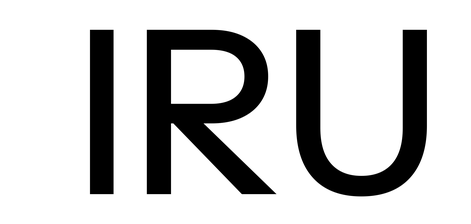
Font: InstrumentSans_Medium